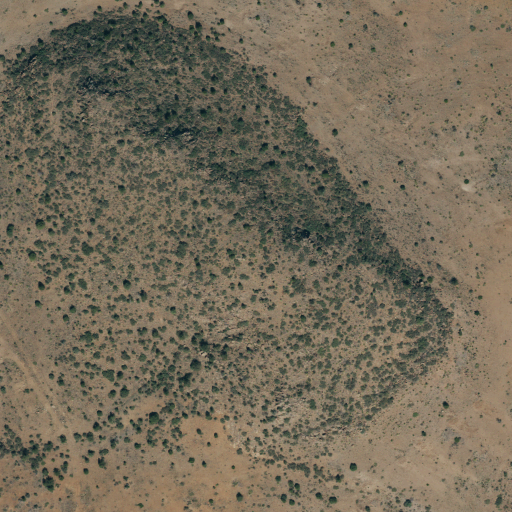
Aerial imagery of mountain in Texas named Round Mountain containing shrub, deciduous forest, and evergreen forest